Aerial crown-view tile of a tropical tree (Barro Colorado Island, Panama), acquired 20250217:
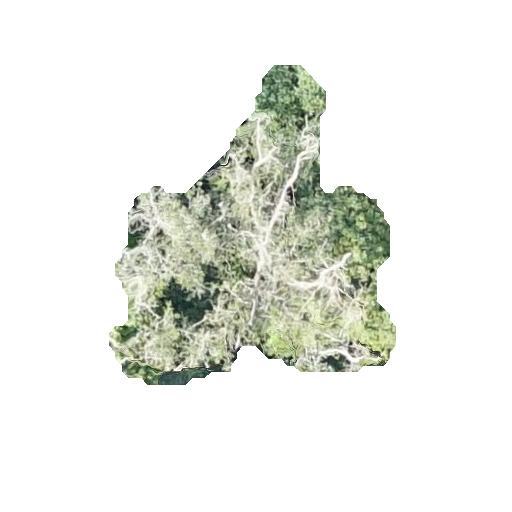
Species: Platypodium elegans
GBIF accepted scientific name: Platypodium elegans
Crown area: 83.077 m²